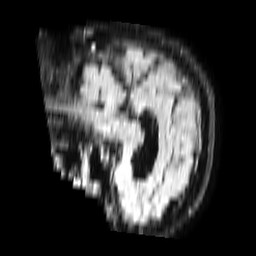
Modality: FLAIR
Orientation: sagittal
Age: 85
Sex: female
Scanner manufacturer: philips
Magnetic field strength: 1.5 T
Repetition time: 6 s
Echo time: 0.1032 s